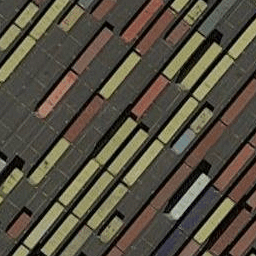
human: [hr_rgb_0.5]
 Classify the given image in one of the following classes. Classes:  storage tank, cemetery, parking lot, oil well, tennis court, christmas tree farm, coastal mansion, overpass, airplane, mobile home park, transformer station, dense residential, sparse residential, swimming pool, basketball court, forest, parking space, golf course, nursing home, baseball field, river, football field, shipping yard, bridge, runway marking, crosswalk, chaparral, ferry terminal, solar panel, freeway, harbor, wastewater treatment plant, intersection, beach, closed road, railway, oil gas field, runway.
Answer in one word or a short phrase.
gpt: shipping yard